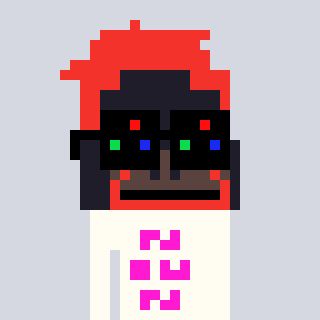
a pixel art character with square black sunglasses, a orangutan-shaped head and a grayscale-colored body on a cool background